Interaction volume radius: 5 \u00c5
Interaction volume height: 10 \u00c5
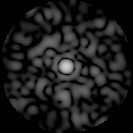
Disorder parameter: 0.8306